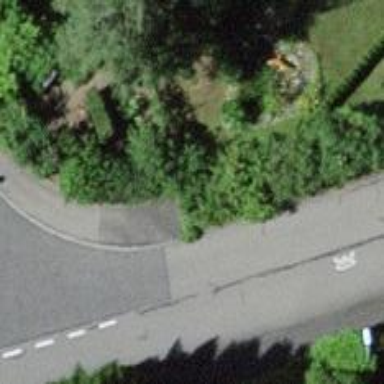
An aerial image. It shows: Kerb barrier.